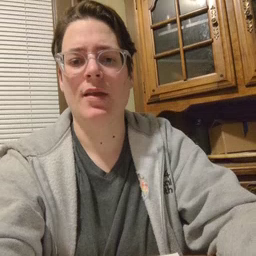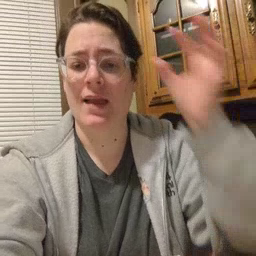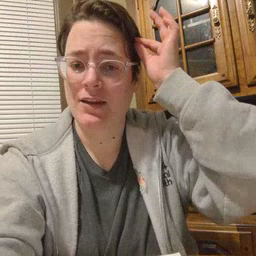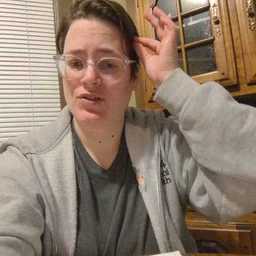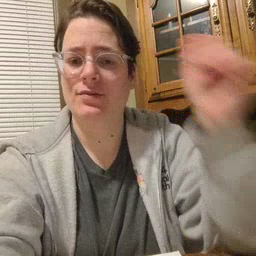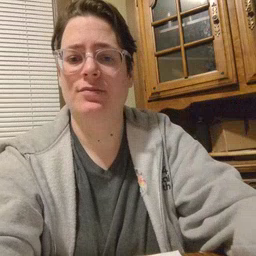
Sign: hair